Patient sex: M
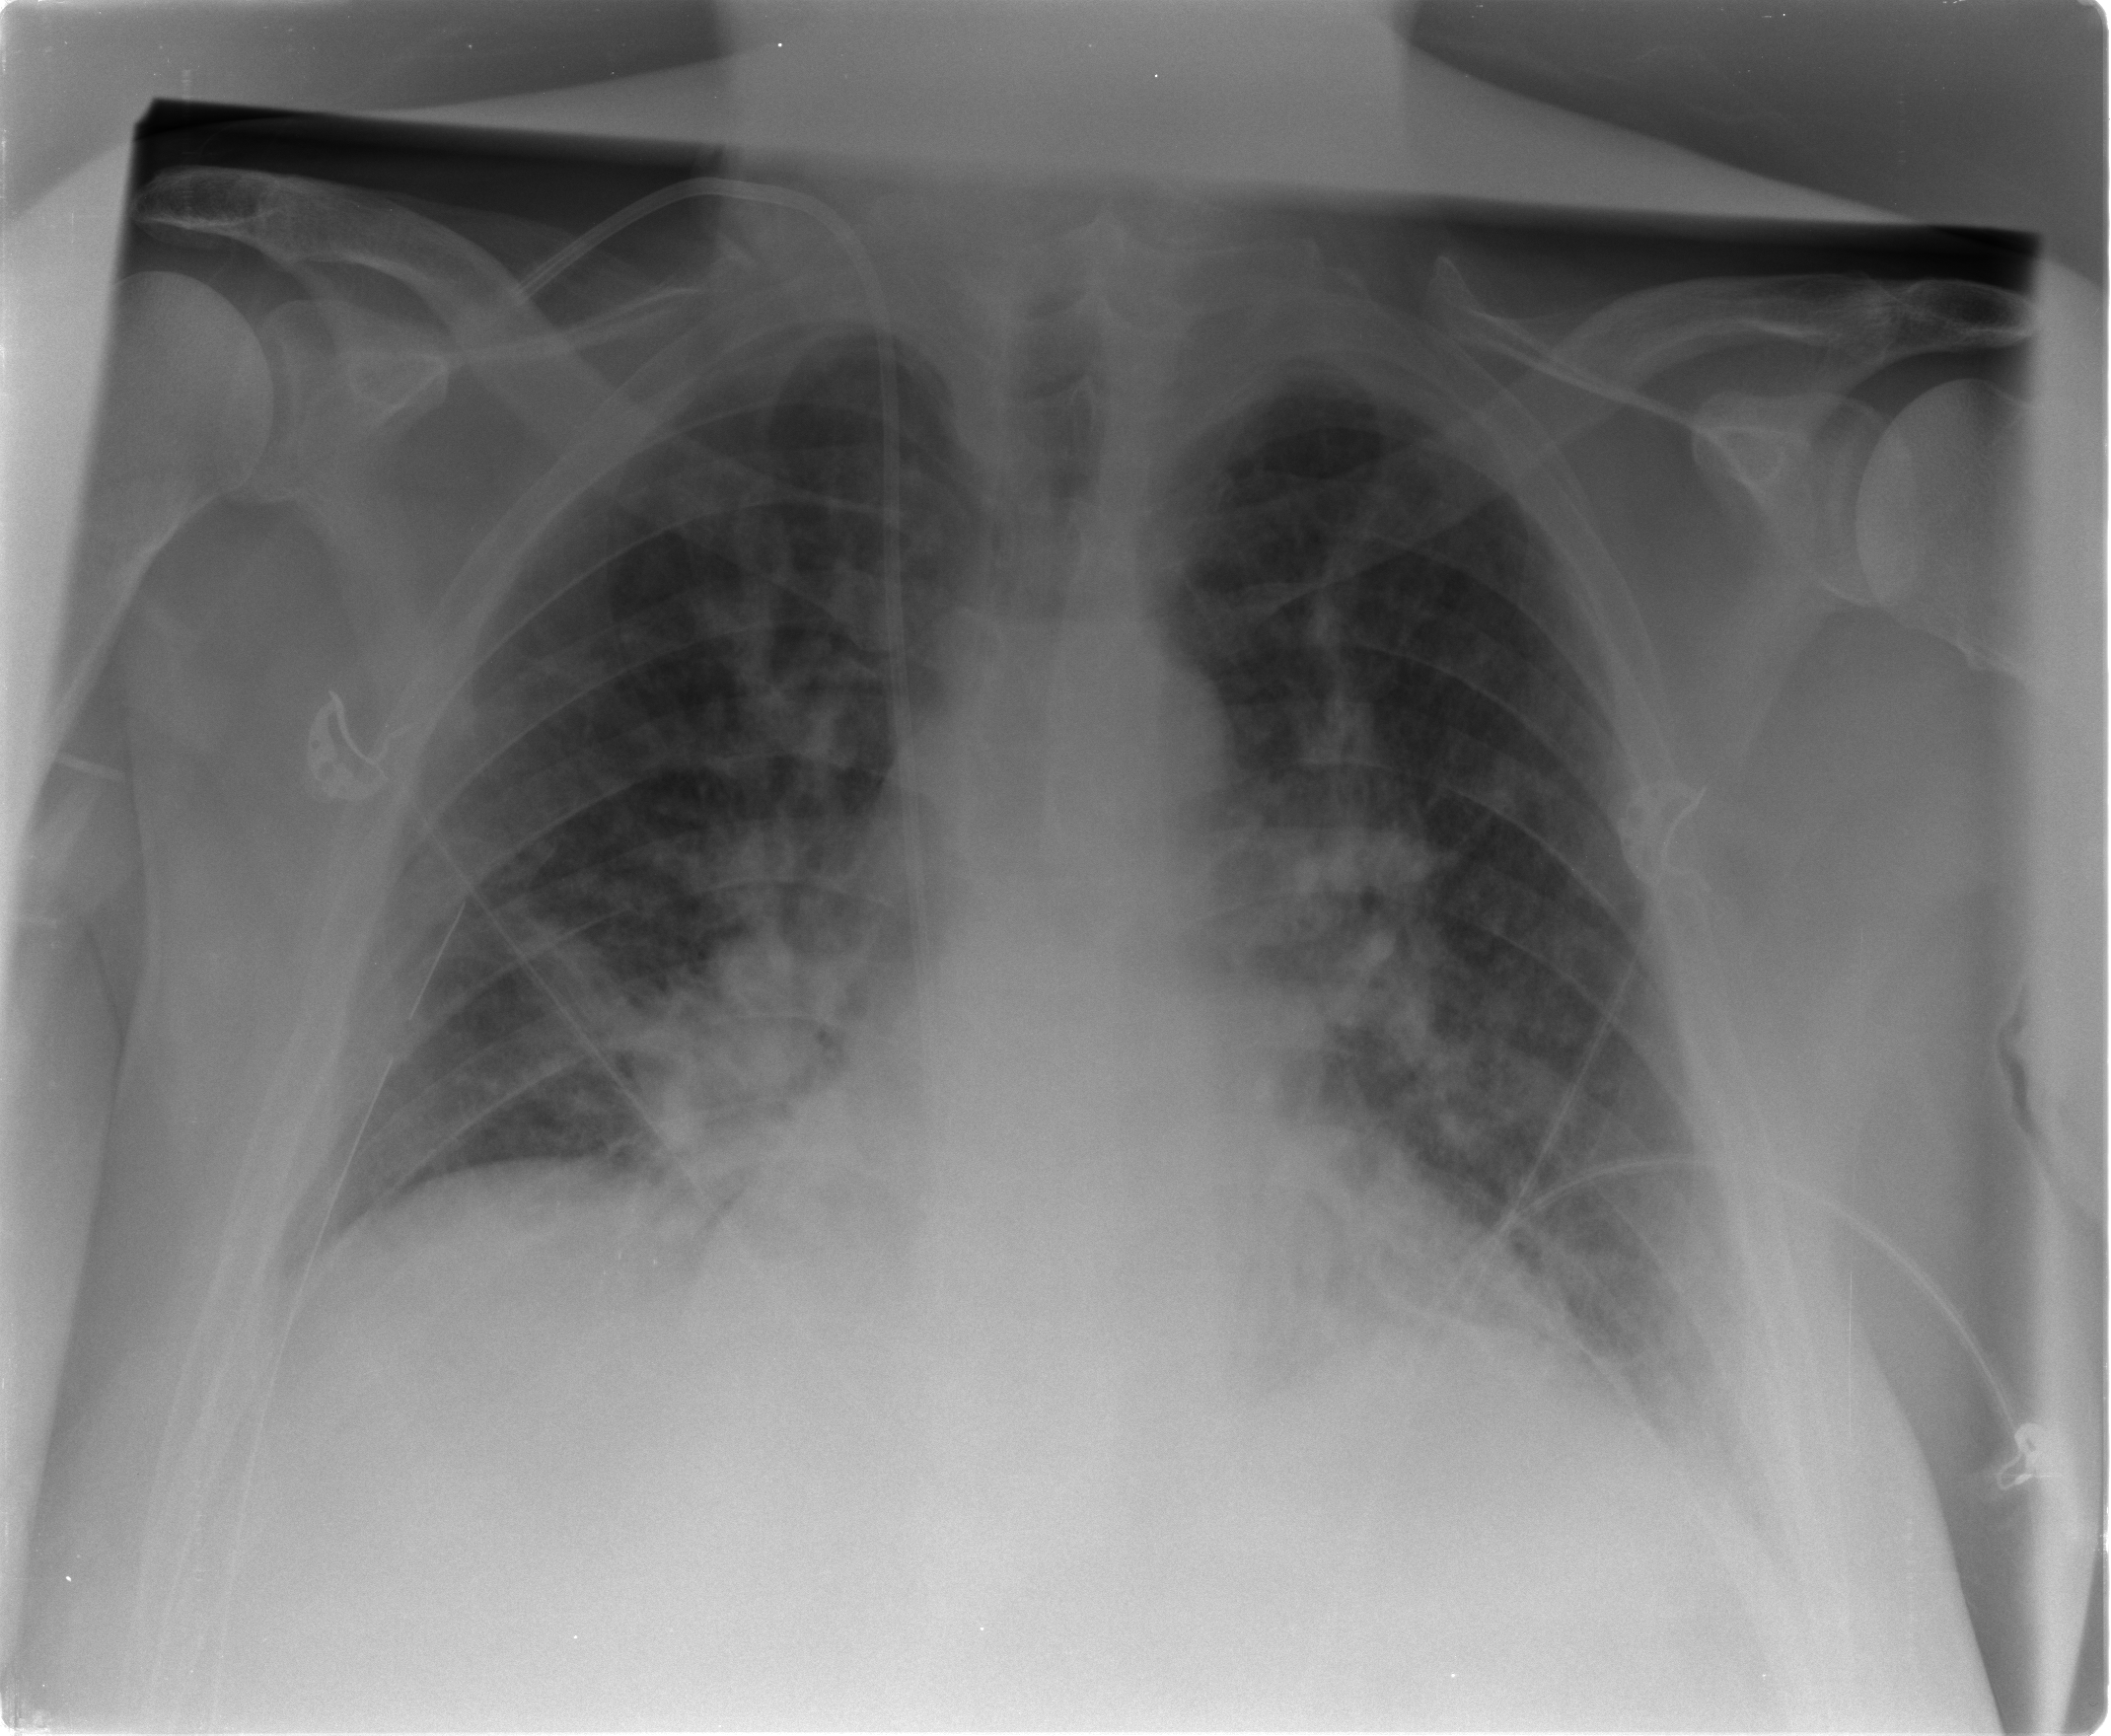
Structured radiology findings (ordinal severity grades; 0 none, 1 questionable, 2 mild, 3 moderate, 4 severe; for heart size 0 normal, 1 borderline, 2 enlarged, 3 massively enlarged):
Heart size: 1
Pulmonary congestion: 2
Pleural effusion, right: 0
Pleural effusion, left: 0
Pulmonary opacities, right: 2
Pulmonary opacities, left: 2
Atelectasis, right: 2
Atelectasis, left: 2